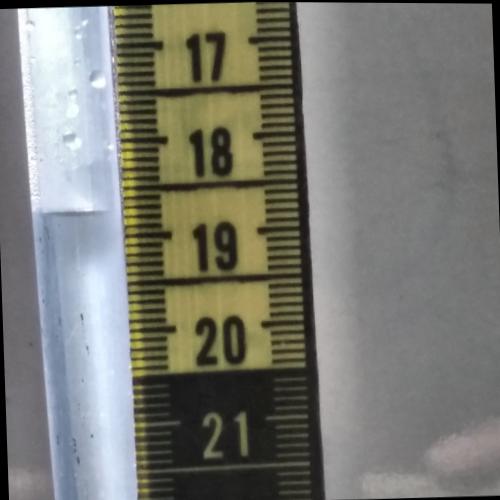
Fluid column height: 18.7 cm